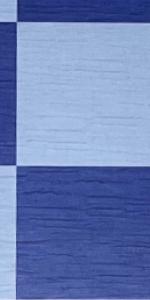
Label: Empty